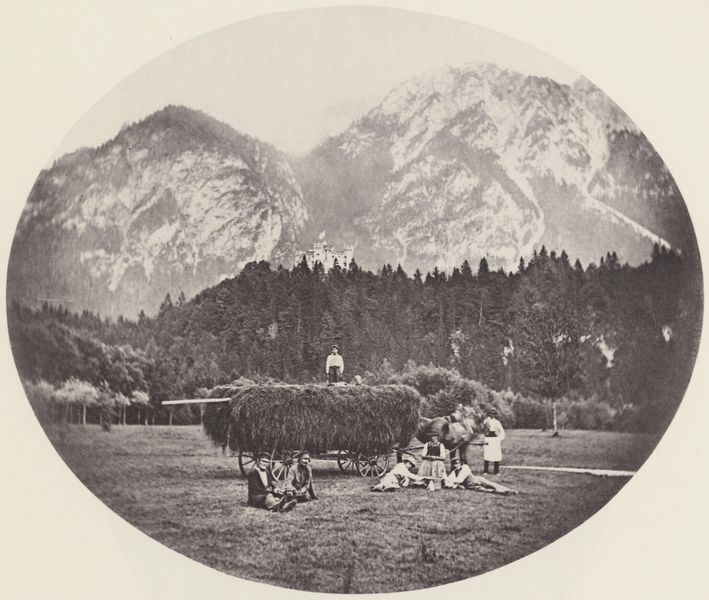
Titel: Heuernte in den Anlagen von Schloss Hohenschwangau
Künstler: Joseph Albert
Institution: Privatsammlung
Schlagwörter: baum, berg, dunkel, felsen, himmel, mann, weiß, bäume, frauen, landschaft, menschen, sitzen, frau, grau, hell, holz, männer, schwarz, stroh, gras, rasen, schloss, schnee, weg, wiese, leute, alt, mensch, bild, feld, kalt, natur, weide, land, stehend, familie, kind, personen, spitzen, wald, arbeit, bauern, kinder, kreis, oval, pferd, pferde, rund, räder, turm, sommer, liegen, ernte, feldarbeit, heu, heuernte, berge, fels, gebirge, gletscher, dorf, nebel, tag, kuh, rind, massiv, bauernhof, herbst, winter, pause, rast, arbeiter, wagen, tannen, junge, liegend, grass, bauer, unscharf, foto, fotografie, photographie, burg, medaillon, alpen, haufen, bergspitze, heuhaufen, knechte, wälder, schwarz-weiss, baun, fichte, nadelbaum, photo, tracht, karte, ländlich, fichten, kiefern, landwirtschaft, nadelwald, waldstück, schneebedeckt, baumwipfel, wipfel, erinnerung, gespann, nadelhölzer, ochse, ochsen, brotzeit, bergwiese, foro, dirndl, bäuerlich, bur, alpin, heuwagen, mägde, fuhrwerk, ochs, schwarzwald, vesper, mähen, bergwald, mistgabel, heugabel, beuern, gerg, heueinholen, heumachen, jause, landwirte, rats, landwirtschft, 19. jahrhundert